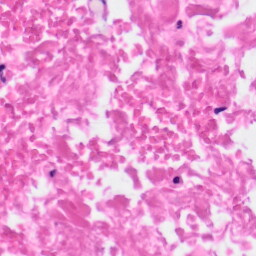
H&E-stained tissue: Skin